Question: My Jenkins logs build
and according to Jenkins when I go to

'''
var/lib/jenkins/jobs/Test_jenkins/workspace
'''
above path. There is no war file.
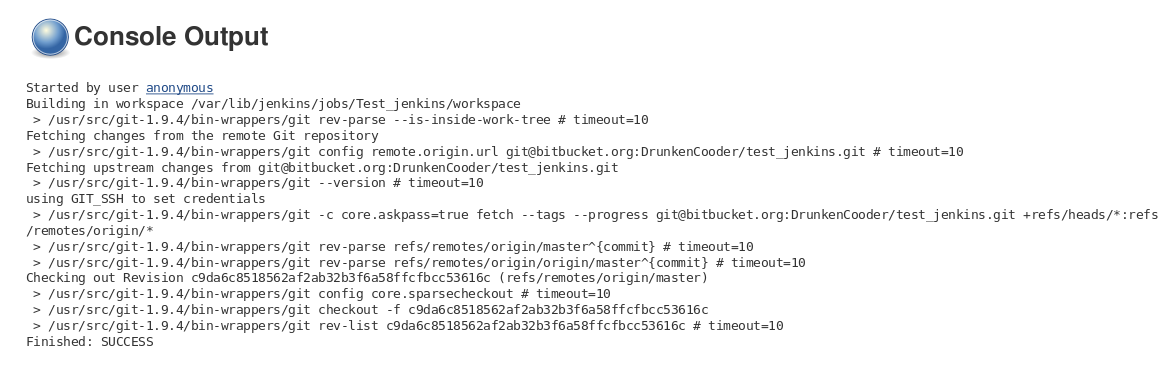
Answer: See the message at console
the second line
"Building in workspace var/lib/jenkins/jobs/Test_jenkins/workspace "